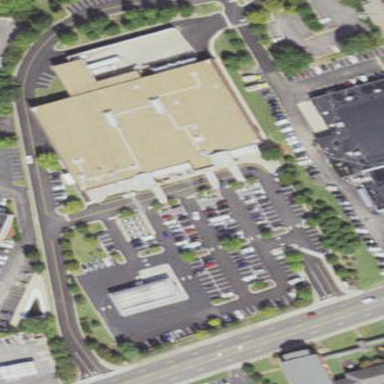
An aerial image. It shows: Retail area.